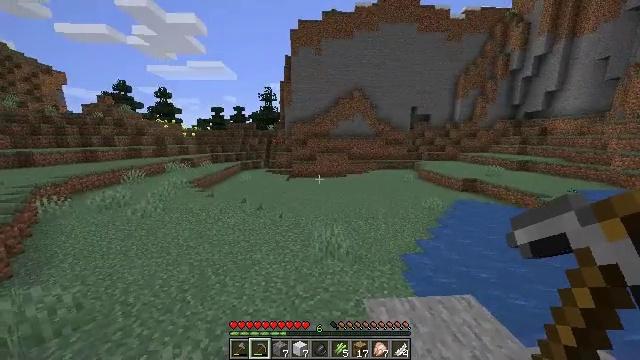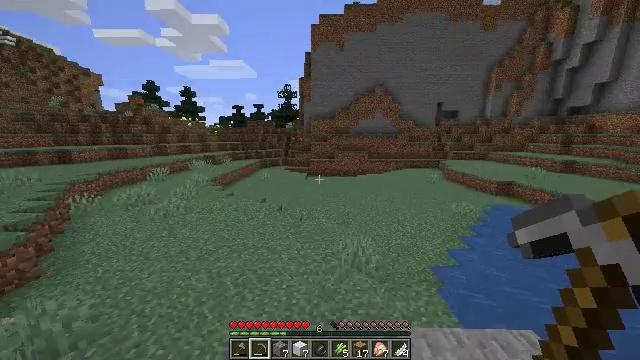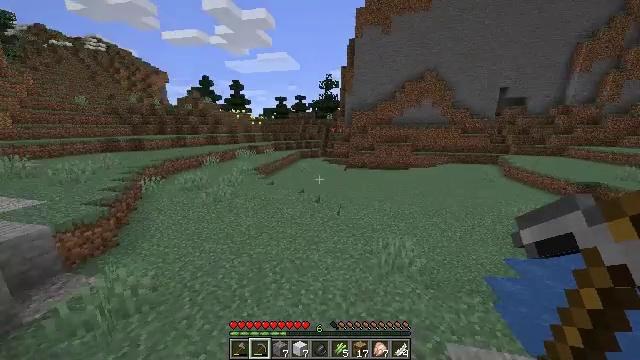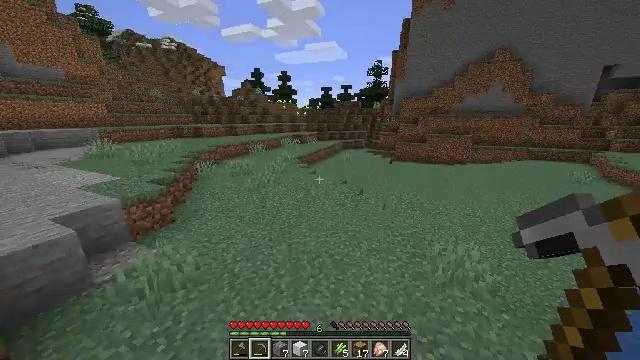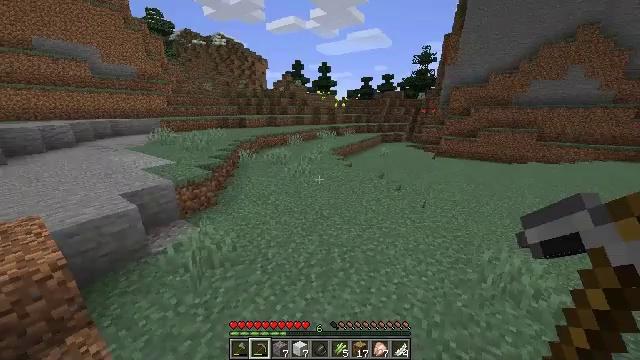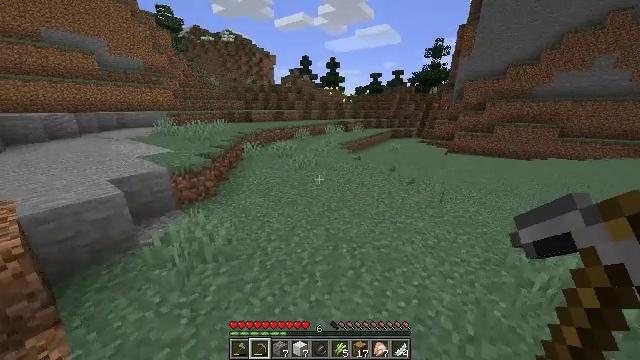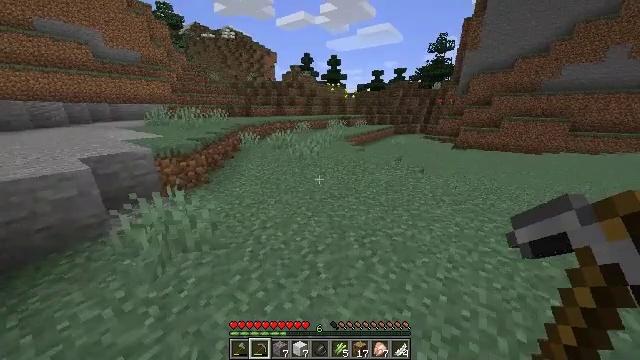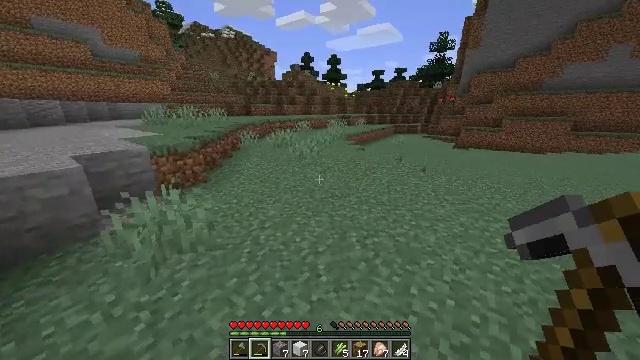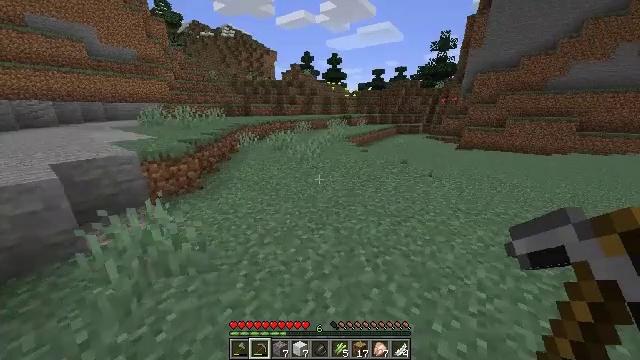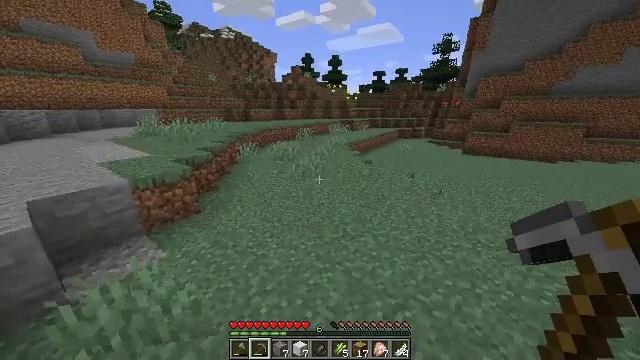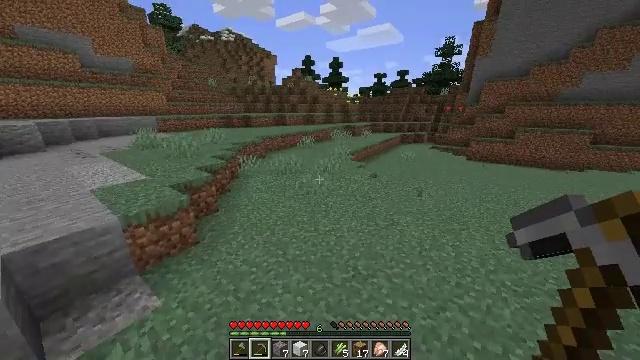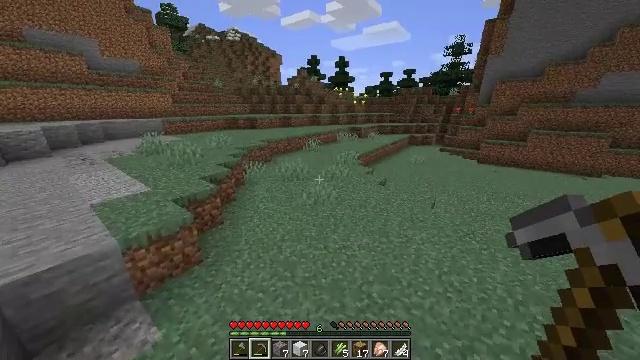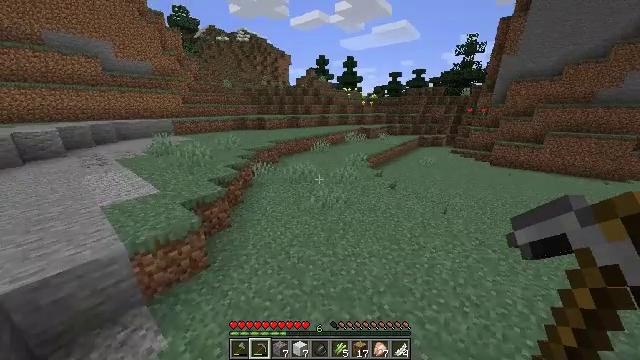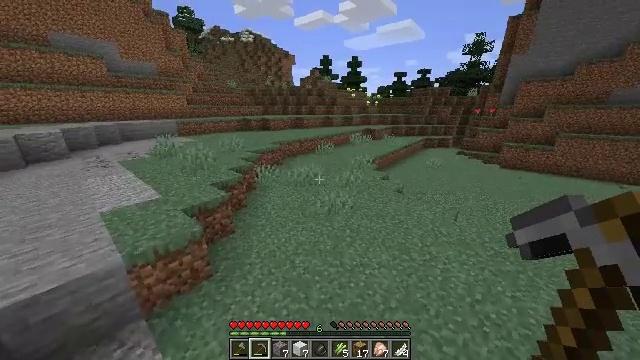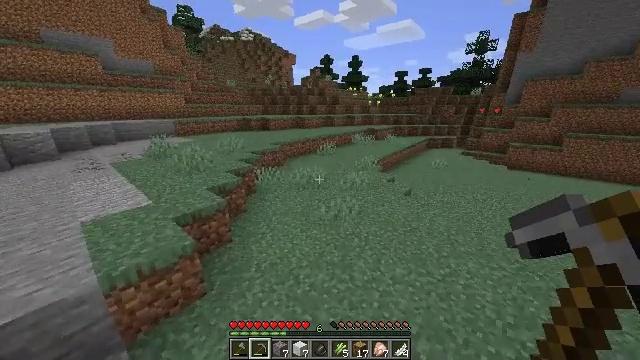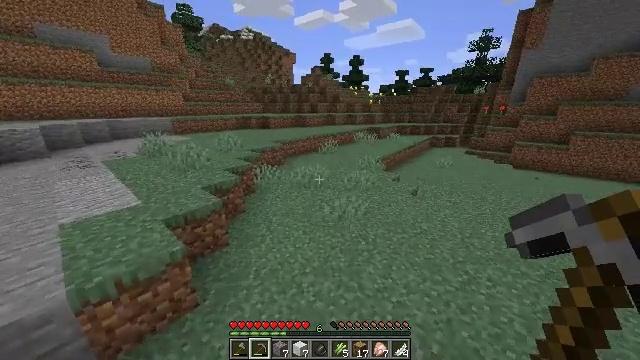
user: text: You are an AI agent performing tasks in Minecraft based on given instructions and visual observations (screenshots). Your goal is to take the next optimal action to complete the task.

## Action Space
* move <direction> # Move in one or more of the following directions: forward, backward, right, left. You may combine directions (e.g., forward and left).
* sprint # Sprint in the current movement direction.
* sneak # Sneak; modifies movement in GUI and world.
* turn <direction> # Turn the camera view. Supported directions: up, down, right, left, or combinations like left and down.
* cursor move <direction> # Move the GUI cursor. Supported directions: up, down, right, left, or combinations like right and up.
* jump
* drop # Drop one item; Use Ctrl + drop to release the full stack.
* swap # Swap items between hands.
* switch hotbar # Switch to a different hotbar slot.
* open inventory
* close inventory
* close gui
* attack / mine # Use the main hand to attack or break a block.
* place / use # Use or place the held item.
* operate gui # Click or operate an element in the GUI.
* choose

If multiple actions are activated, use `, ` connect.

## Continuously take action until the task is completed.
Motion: motion action
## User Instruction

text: Interact with the crafting table to craft a spruce slab.
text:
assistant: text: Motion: move forward and move left, sprint, turn left, jump
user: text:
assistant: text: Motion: move forward and move left, sprint, turn left and down, jump
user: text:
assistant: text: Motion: move forward and move left, sprint, turn left and down, jump
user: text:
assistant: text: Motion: move forward and move left, sprint, turn left and down, jump
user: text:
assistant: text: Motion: move forward and move left, sprint, turn left, jump
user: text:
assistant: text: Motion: move forward and move left, sprint, jump
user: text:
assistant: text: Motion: move forward and move left, sprint, jump
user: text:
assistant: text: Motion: move forward and move left, sprint, jump
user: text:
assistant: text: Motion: move forward and move left, sprint, jump
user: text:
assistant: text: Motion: move forward and move left, sprint, jump
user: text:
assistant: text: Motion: move forward and move left, sprint, turn left, jump
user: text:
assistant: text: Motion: move forward and move left, sprint, turn left, jump
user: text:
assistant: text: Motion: move forward, sprint, jump
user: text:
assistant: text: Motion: move forward, sprint, jump
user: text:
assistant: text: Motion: move forward, sprint, jump
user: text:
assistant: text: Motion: move forward, sprint, jump
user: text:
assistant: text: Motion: move forward, turn right and up, jump
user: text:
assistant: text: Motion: move forward, turn right and up, jump
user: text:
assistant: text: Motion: move forward, sprint, turn right, jump
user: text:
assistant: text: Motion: move forward, sprint, turn right, jump
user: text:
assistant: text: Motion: move forward, sprint, turn right and up, jump
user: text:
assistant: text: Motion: move forward, sprint, turn right, jump
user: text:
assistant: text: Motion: move forward, sprint, turn right, jump
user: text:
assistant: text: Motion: move forward, sprint, turn right and up, jump
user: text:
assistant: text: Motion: move forward, sprint, turn right, jump
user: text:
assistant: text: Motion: move forward and move left, sprint, turn right, jump
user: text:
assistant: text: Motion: move forward and move left, sprint, jump
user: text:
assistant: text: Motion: move forward and move left, sprint, turn right, jump
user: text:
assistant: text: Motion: move forward and move left, sprint, turn right, jump
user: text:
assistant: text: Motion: move forward and move left, sprint, turn right, jump